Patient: sex M, age 60
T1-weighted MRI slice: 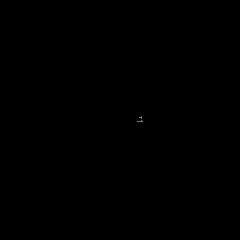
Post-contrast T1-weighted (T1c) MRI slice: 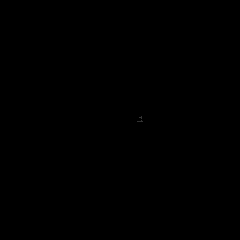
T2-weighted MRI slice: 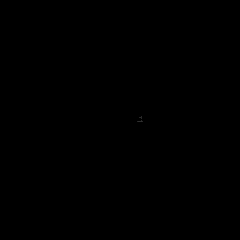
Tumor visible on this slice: no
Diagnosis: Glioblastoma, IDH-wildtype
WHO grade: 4